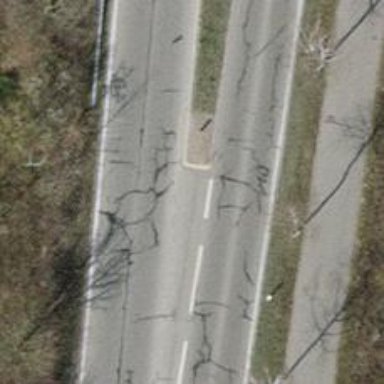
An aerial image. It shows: Secondary road with asphalt surface. There are sidewalks on both sides and embankment along the road.